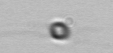
Label: flagellate